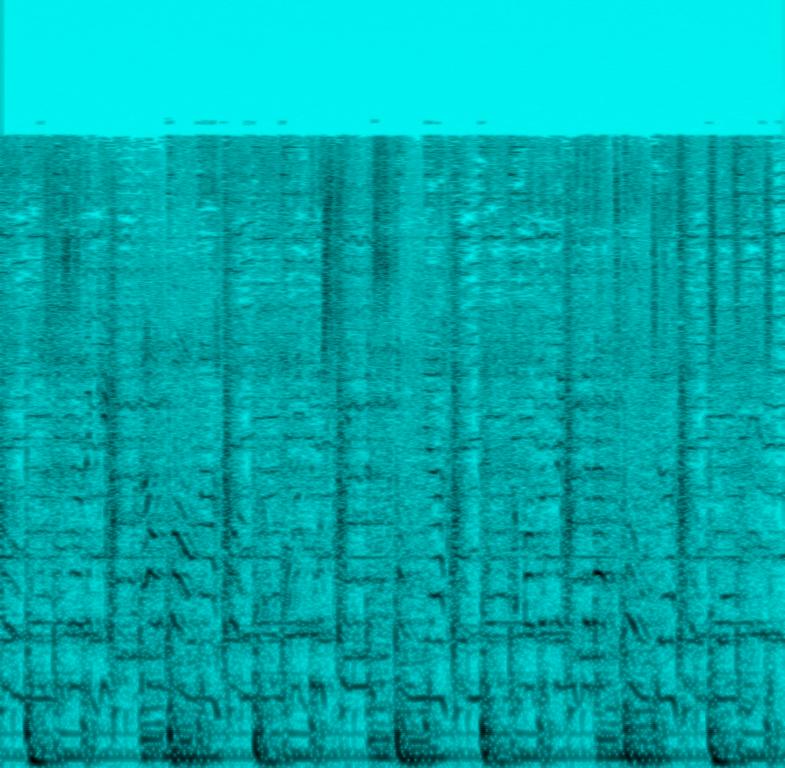
The low quality recording features a pop song that consists of a passionate, echoing female vocal singing over punchy kick, groovy bass, repetitive synth lead melody and some claps. It sounds energetic, passionate and addictive.